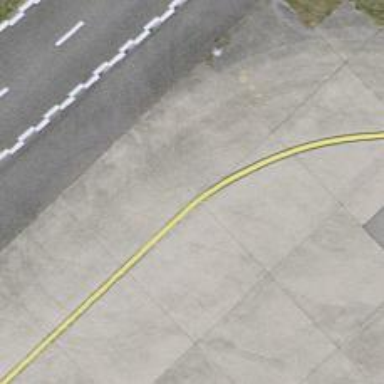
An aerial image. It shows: Image of taxiway at airport.